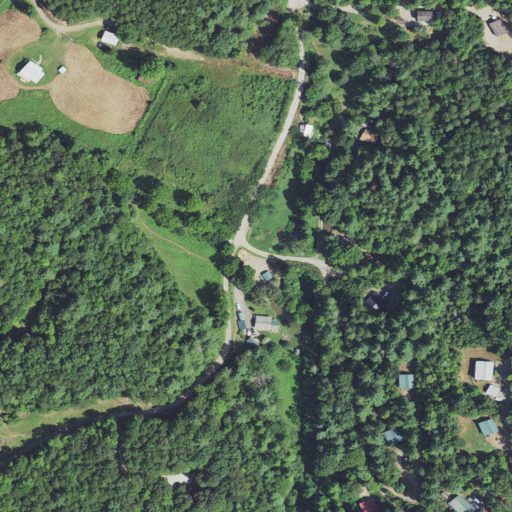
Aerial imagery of valley in North Carolina named Brooks Cove containing open development, mixed forest, evergreen forest, deciduous forest, shrub, pasture, and low intensity development